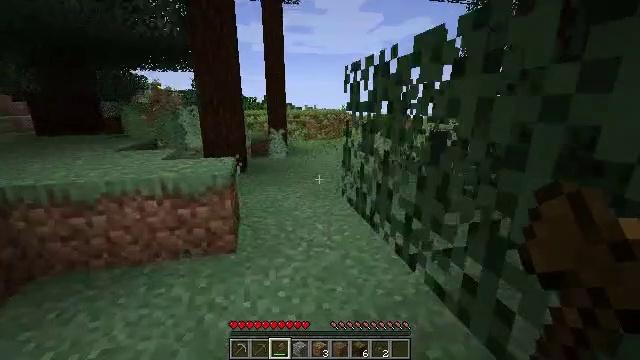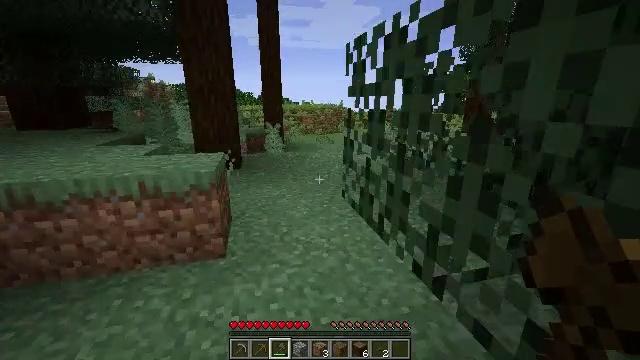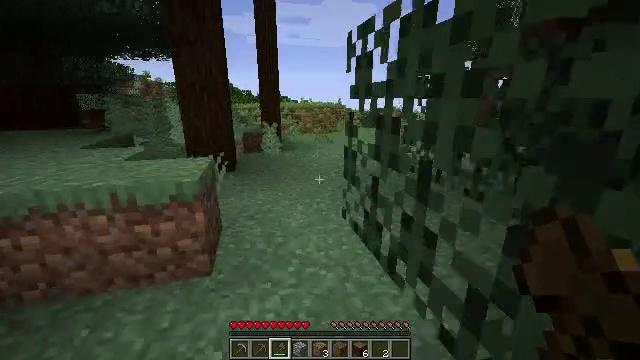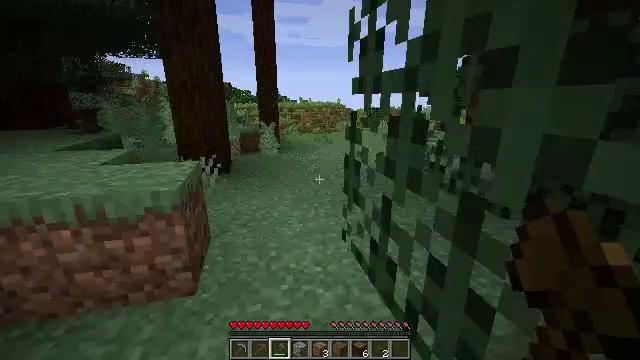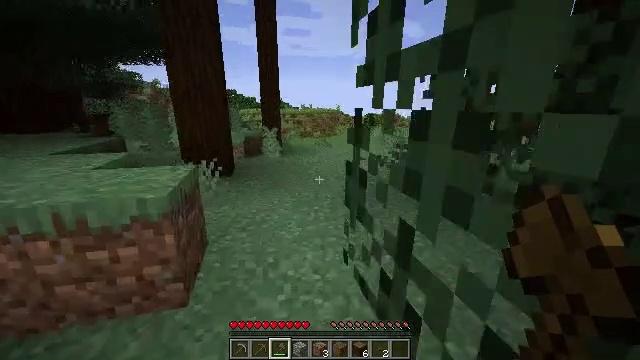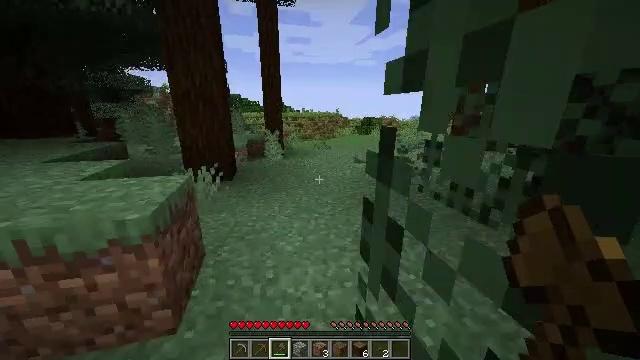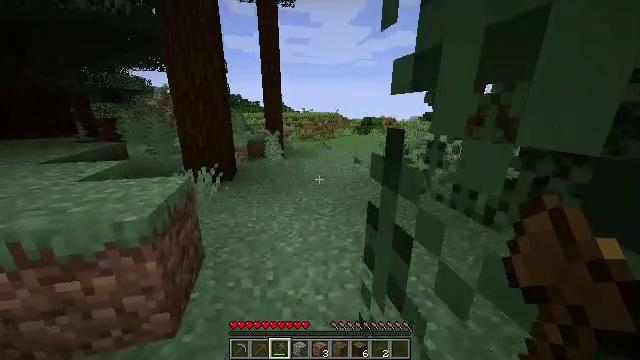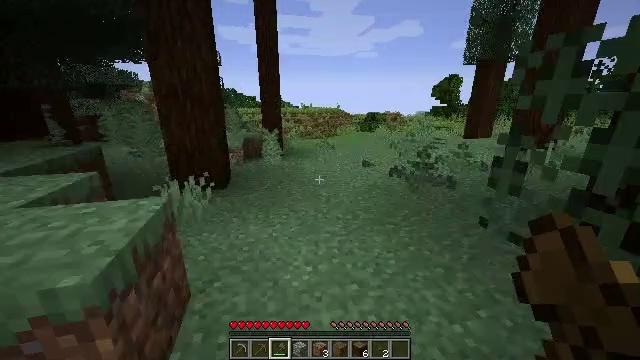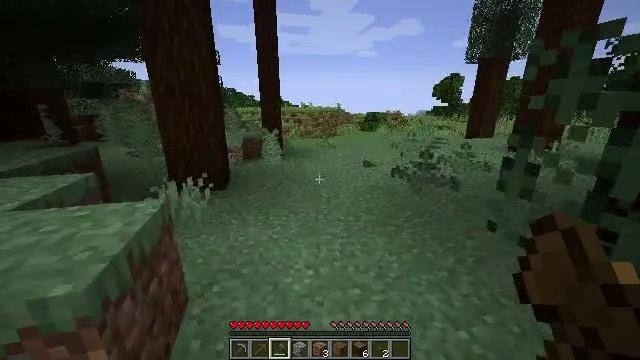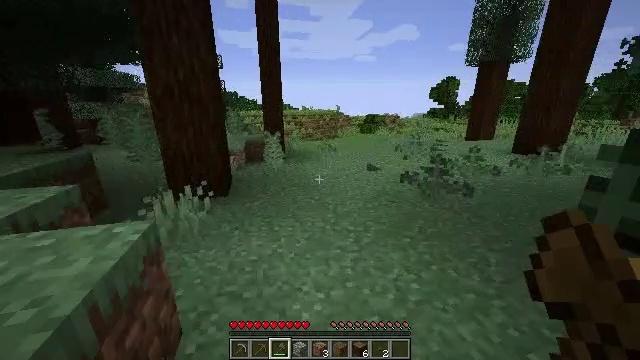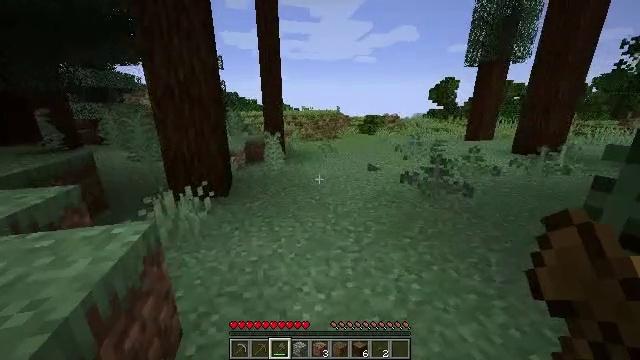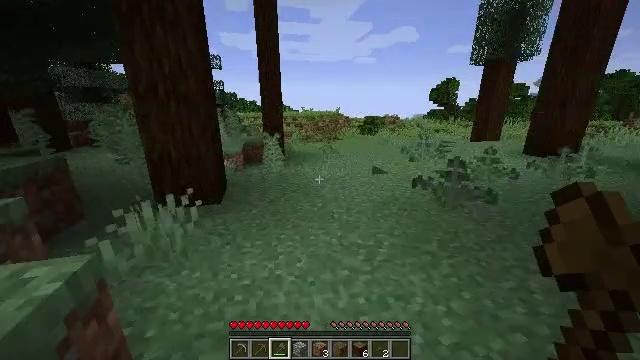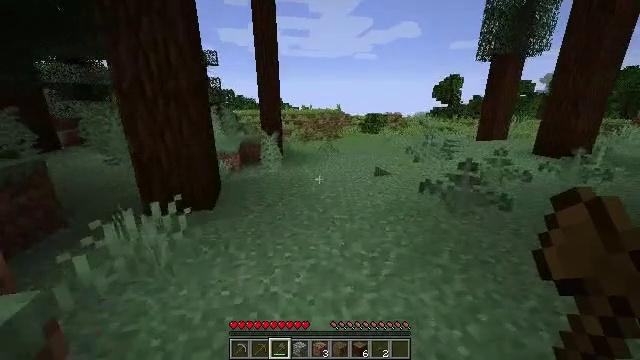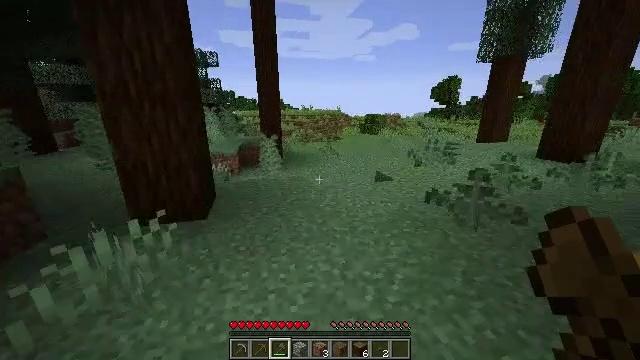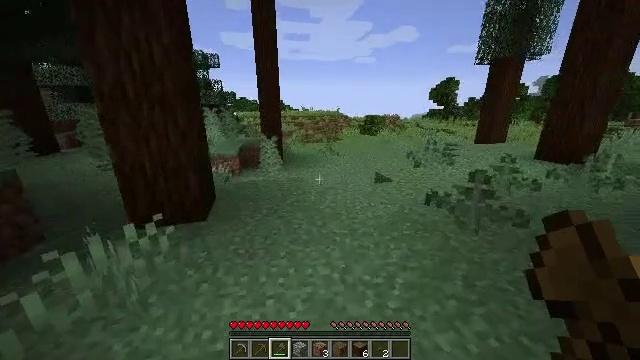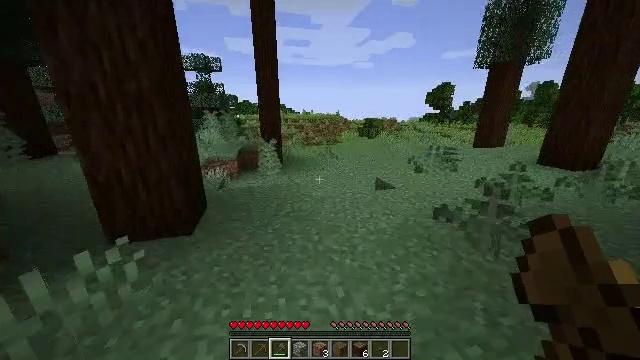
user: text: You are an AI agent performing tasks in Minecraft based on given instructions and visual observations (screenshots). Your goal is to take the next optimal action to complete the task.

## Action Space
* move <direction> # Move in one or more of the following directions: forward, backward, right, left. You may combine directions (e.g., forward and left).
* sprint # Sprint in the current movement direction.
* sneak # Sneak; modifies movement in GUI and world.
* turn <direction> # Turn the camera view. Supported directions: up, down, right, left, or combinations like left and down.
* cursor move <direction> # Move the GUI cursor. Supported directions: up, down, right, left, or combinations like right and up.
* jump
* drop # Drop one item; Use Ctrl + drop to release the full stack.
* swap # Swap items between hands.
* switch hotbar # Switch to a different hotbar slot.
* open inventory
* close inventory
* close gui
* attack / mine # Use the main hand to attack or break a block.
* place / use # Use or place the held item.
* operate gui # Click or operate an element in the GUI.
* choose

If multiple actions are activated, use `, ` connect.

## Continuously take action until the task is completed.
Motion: motion action
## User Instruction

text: Collect tall grass by breaking it.
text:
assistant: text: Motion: move forward
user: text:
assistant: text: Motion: move forward
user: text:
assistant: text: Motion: move forward, sprint
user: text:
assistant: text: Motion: move forward, sprint
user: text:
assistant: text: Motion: move forward, sprint
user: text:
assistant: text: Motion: move forward, sprint
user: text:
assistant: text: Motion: move forward, sprint
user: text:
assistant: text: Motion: move forward, sprint
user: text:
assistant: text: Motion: move forward, sprint
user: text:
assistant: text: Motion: move forward, sprint
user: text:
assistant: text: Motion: move forward, sprint
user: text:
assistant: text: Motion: move forward, sprint
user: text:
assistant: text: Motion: move forward, sprint
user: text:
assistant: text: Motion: move forward, sprint
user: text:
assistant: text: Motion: move forward, sprint
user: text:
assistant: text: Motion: move forward, sprint
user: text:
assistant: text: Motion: move forward, sprint
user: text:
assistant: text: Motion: move forward, sprint
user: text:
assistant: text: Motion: move forward, sprint
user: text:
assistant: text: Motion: move forward
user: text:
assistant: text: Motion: move forward
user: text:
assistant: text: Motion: move forward
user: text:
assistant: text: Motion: move forward
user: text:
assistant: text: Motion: move forward
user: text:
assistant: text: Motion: move forward
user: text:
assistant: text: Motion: move forward
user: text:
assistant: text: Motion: move forward
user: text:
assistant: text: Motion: move forward
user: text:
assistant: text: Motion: move forward
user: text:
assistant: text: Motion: move forward